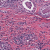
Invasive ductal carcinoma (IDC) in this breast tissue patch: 0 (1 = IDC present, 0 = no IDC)